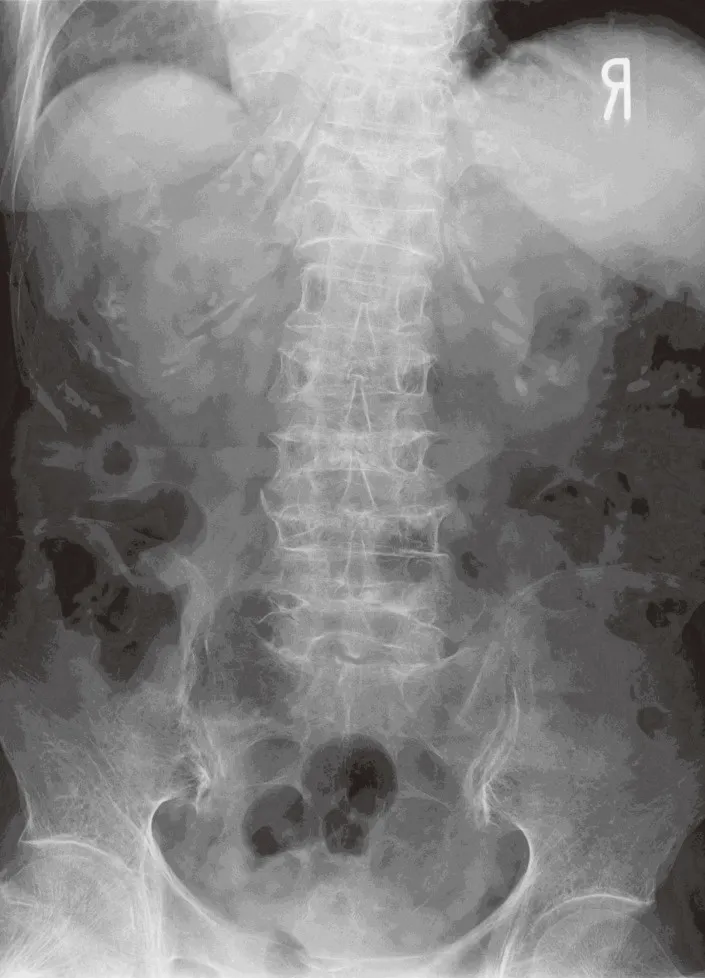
An X-ray photograph of thoracic and lumbar vertebrae from the front.
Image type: radiology (x_ray)